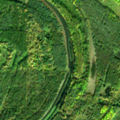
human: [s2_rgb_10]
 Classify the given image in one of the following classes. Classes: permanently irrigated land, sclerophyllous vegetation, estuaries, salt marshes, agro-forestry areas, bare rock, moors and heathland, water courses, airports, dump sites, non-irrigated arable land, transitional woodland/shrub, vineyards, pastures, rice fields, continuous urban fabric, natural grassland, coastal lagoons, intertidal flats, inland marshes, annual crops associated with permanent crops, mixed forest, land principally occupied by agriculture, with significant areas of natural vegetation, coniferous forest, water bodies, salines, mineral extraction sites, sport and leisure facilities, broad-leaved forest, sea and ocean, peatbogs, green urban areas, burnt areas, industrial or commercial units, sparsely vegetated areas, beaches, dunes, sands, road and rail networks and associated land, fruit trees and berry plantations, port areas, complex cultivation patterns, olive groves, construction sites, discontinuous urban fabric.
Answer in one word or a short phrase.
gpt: broad-leaved forest, transitional woodland/shrub, inland marshes